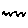
Label: zigzag